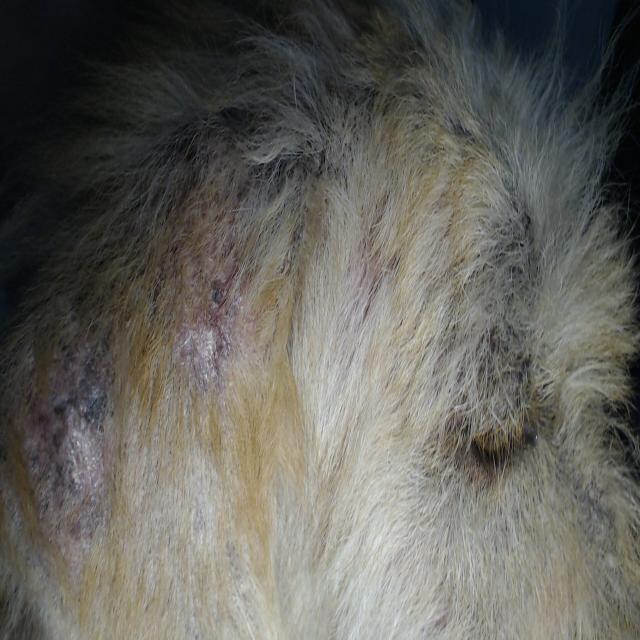
Canine demodicosis (Demodex mange) — caused by Demodex canis mites. Presents with alopecia, follicular papules, pustules, and comedones. Often localized on face and forelimbs.